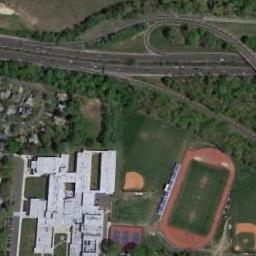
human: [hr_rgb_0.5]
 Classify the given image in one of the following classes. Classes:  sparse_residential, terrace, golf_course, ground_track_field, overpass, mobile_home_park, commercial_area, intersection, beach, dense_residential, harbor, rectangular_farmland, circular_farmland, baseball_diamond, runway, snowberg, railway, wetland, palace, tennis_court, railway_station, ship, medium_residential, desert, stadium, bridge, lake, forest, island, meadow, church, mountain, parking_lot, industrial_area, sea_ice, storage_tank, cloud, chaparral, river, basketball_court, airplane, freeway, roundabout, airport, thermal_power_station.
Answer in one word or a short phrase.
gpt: ground_track_field